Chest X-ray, PA view. Patient: 53 years old, sex M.
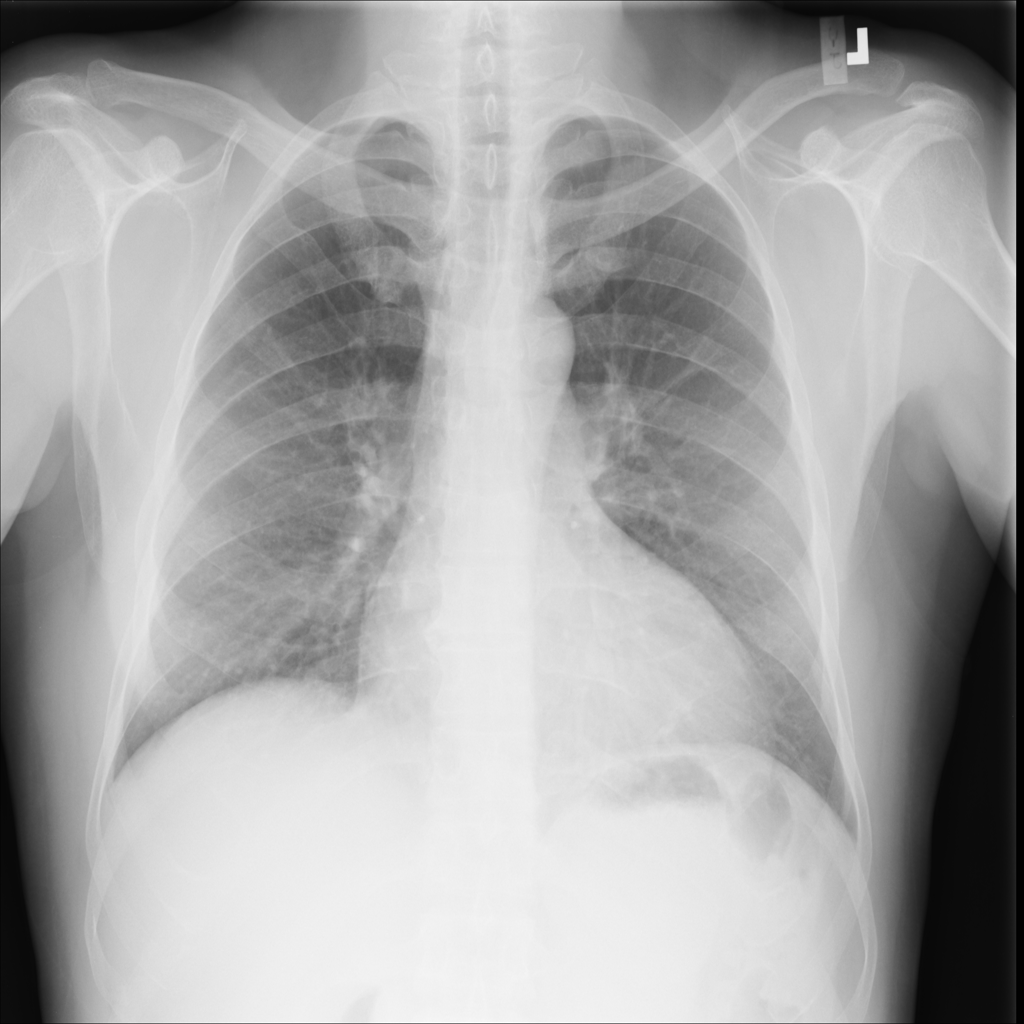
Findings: No Finding